Question: Wondering how to achieve a layout like pictured in the attached image. I'm guessing it's a mess of columns and rows but I've tried several different ways and can't seem to get it. Unless I'm approaching this from the wrong direction?
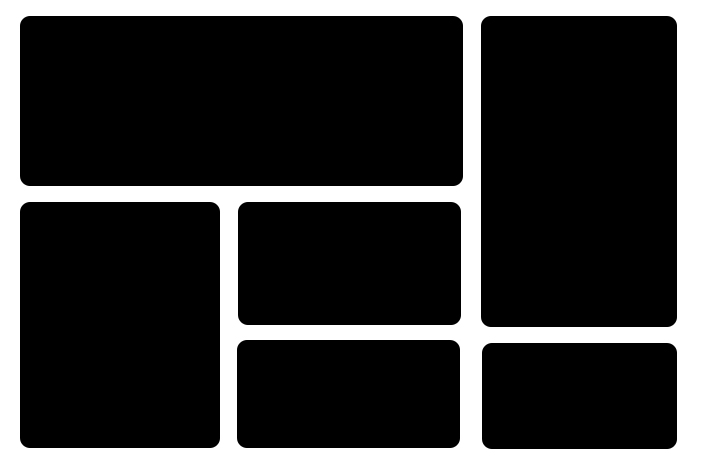
Answer: It's do-able with Bootstrap, but the columns must have a defined height..
<URL>
'''
<div class="container">
<div class="row">
<div class="col-md-9">
<div class="row">
<div class="col-md-12">
</div>
<div class="col-md-6">
</div>
<div class="col-md-6">
</div>
<div class="col-md-6">
</div>
</div>
</div>
<div class="col-md-3">
<div class="row">
<div class="col-md-12">
</div>
<div class="col-md-12">
</div>
</div>
</div>
</div>
</div>
'''